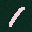
Label: 1